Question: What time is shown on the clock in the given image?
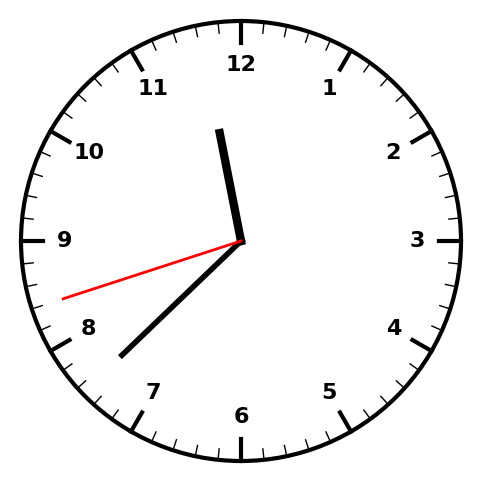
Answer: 11:37:42